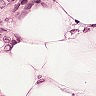
Metastatic tissue present: yes